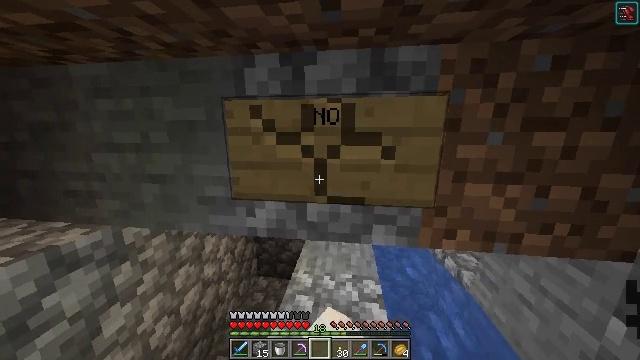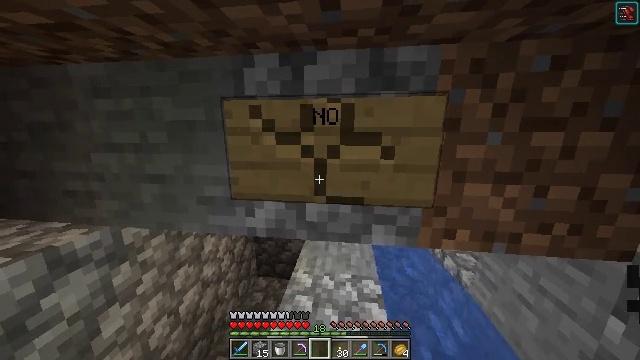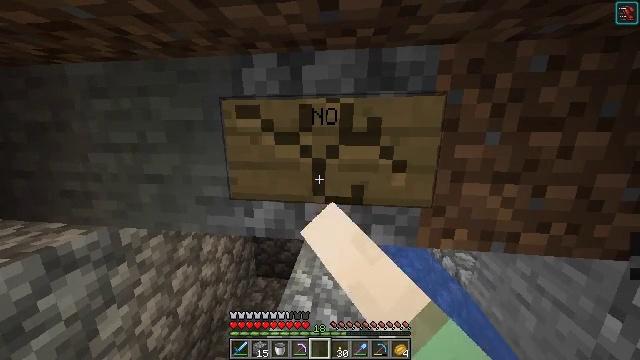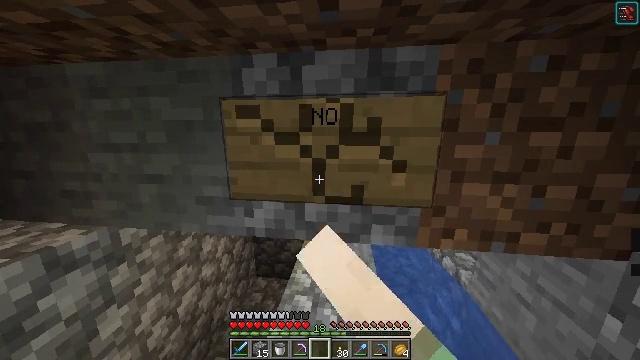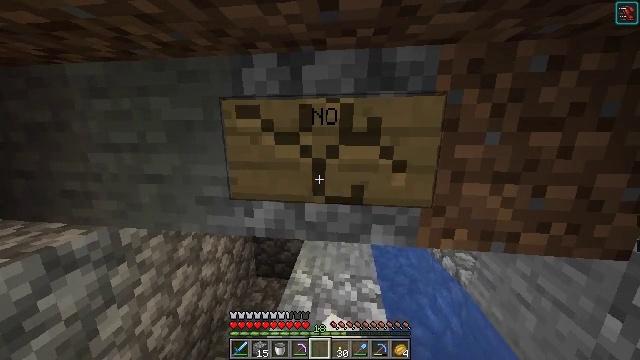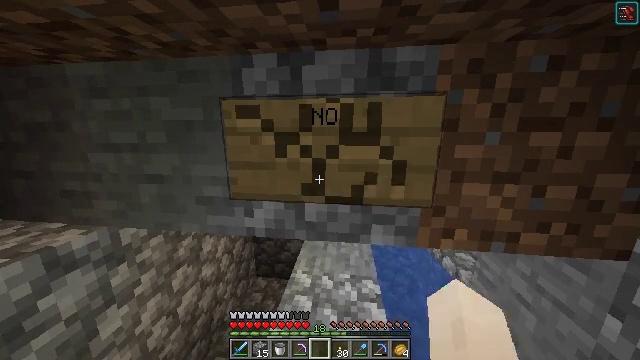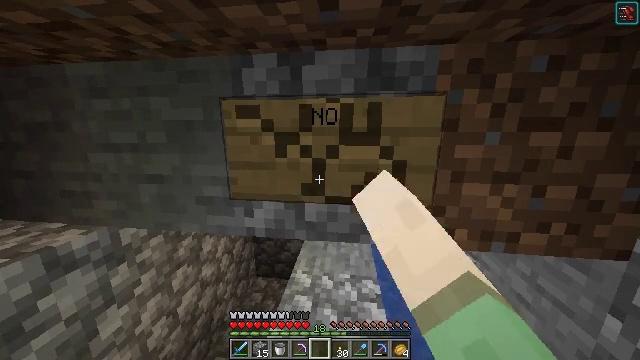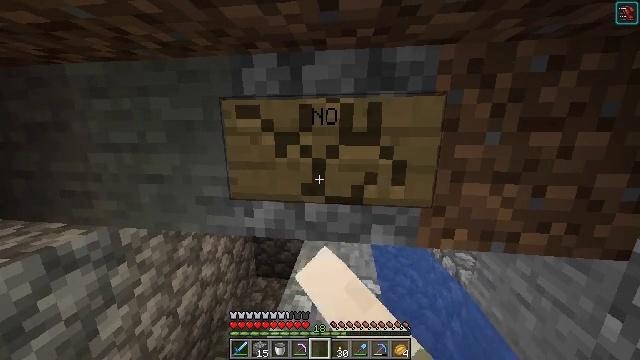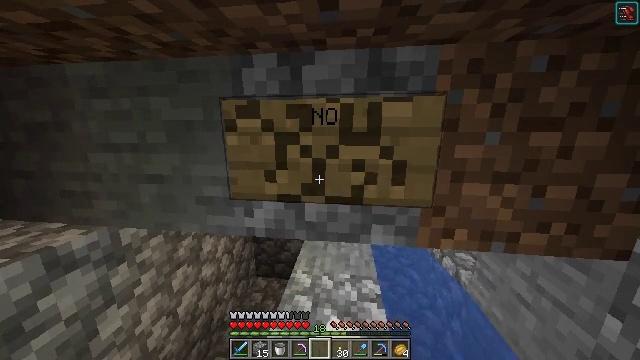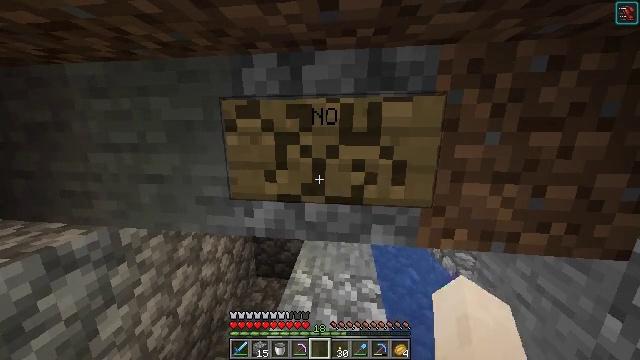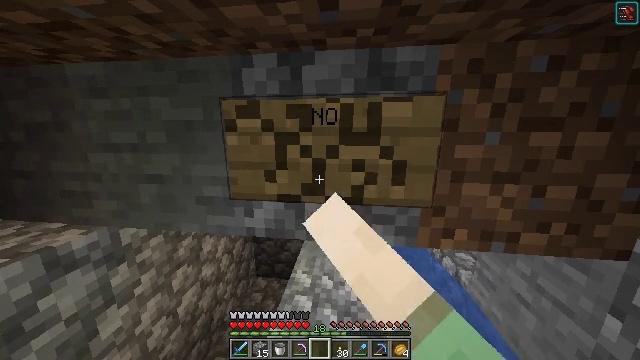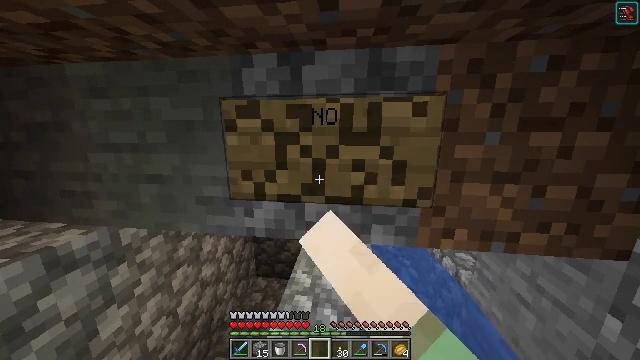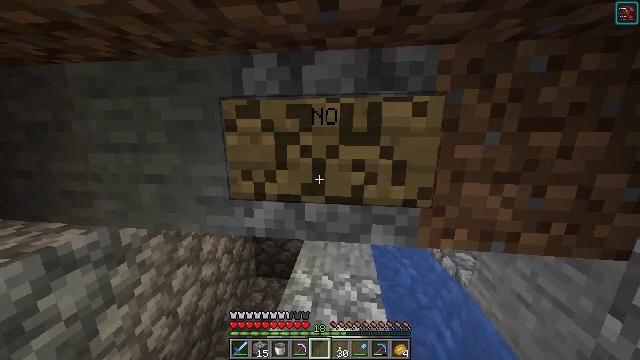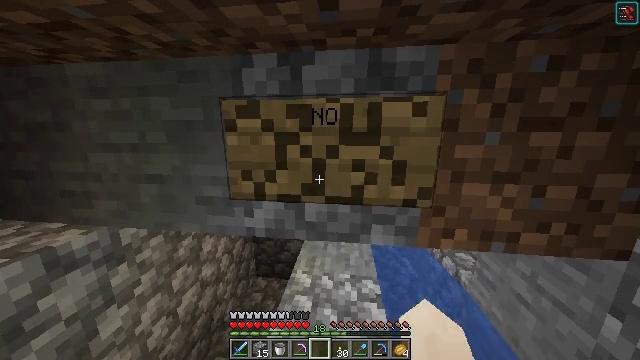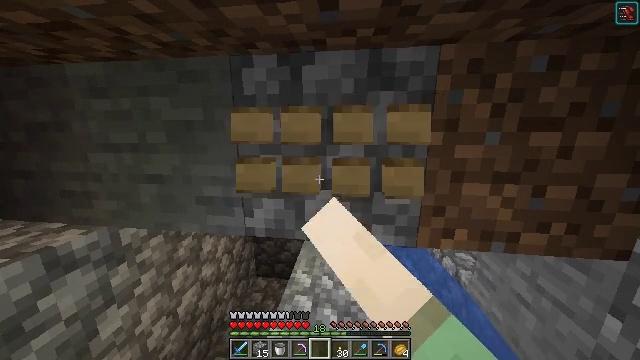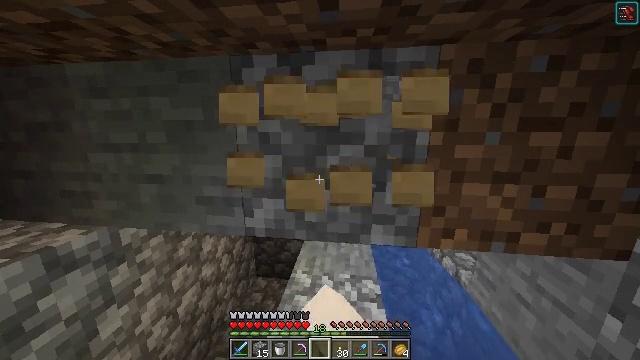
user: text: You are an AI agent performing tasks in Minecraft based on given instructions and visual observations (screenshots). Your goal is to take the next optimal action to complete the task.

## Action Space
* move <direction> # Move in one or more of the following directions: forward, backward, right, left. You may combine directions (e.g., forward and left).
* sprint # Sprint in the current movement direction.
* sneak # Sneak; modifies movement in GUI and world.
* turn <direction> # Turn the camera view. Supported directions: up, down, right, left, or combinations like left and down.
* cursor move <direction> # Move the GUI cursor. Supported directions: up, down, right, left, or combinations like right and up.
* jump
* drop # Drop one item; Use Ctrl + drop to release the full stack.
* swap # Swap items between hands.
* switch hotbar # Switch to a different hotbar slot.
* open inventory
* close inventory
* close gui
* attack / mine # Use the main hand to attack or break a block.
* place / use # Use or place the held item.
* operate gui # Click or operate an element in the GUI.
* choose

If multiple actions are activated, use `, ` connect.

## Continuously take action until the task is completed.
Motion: motion action
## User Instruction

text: Attack the oak wall sign to remove it.
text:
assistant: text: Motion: attack / mine
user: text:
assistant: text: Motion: attack / mine
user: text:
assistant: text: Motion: attack / mine
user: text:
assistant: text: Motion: attack / mine
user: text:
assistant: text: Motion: attack / mine
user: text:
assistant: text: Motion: attack / mine
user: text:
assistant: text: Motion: attack / mine
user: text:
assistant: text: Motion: attack / mine
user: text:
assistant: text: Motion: attack / mine
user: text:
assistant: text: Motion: attack / mine
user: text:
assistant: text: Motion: attack / mine
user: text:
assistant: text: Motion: attack / mine
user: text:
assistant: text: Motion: attack / mine
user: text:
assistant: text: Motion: attack / mine
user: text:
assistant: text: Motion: attack / mine
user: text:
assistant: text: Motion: attack / mine
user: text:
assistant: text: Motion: attack / mine
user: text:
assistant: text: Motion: attack / mine
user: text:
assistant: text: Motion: attack / mine